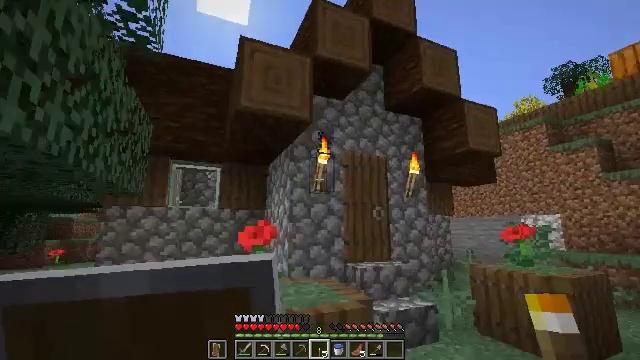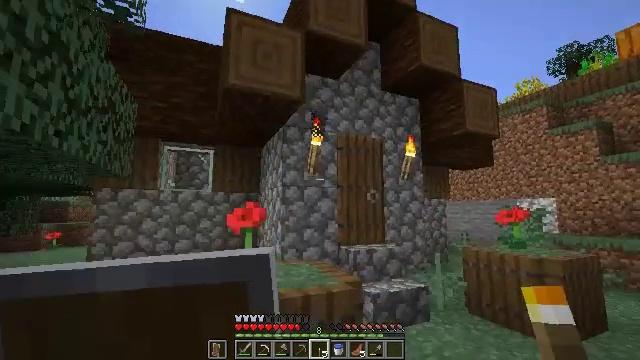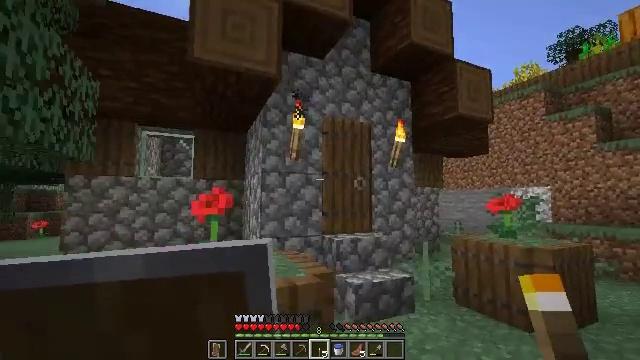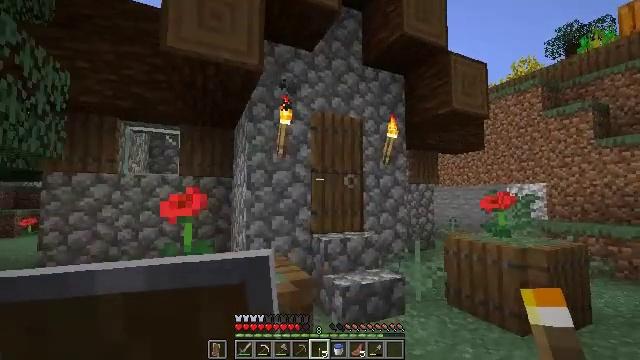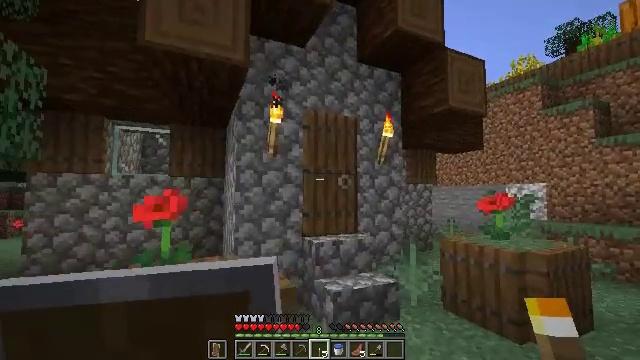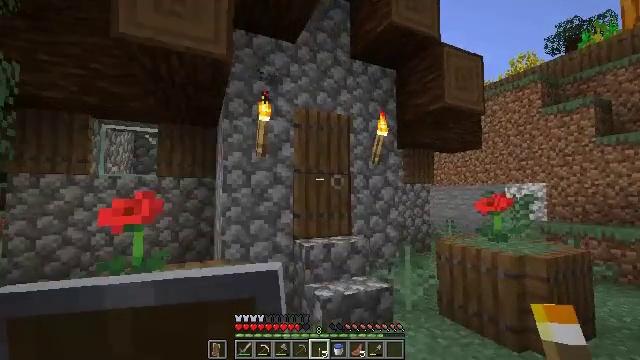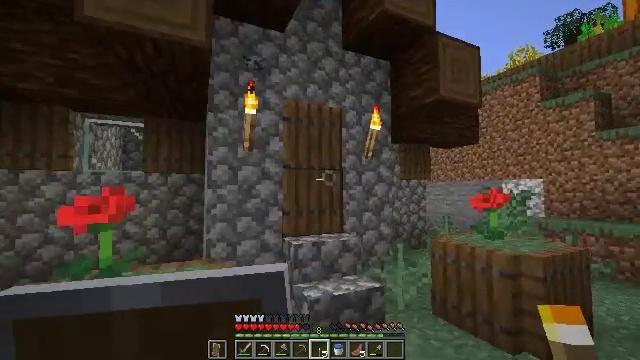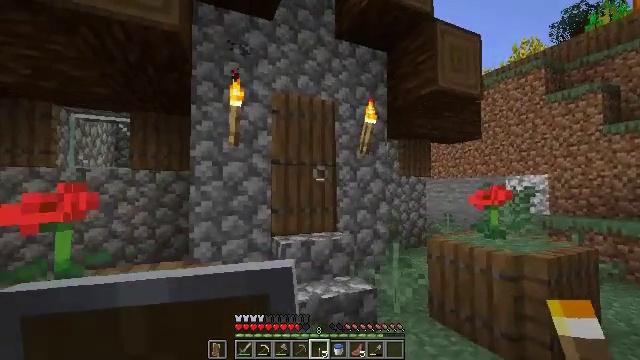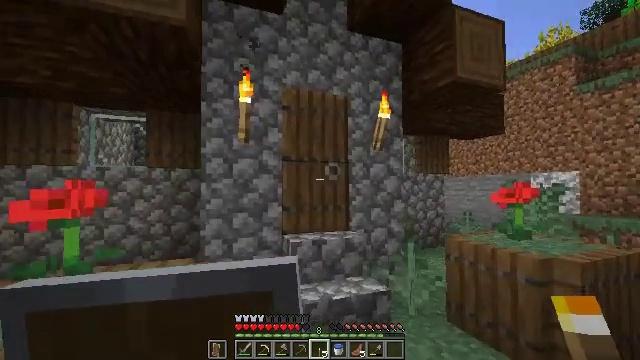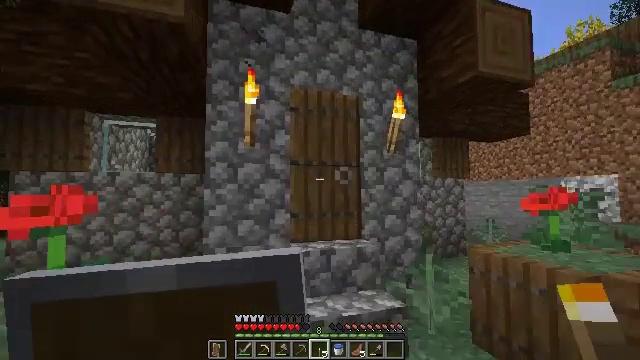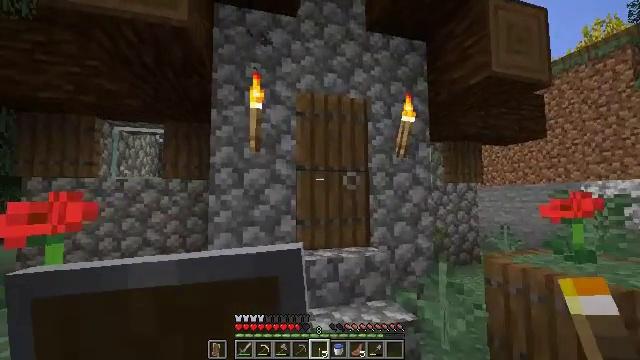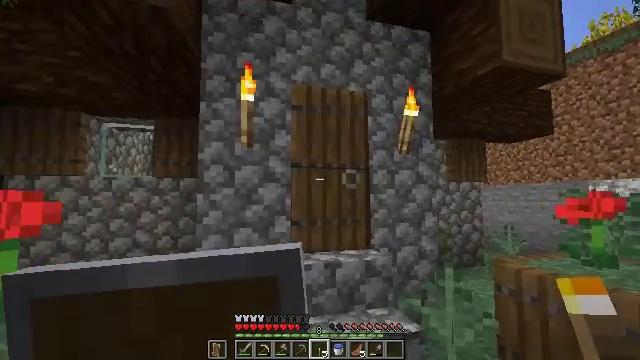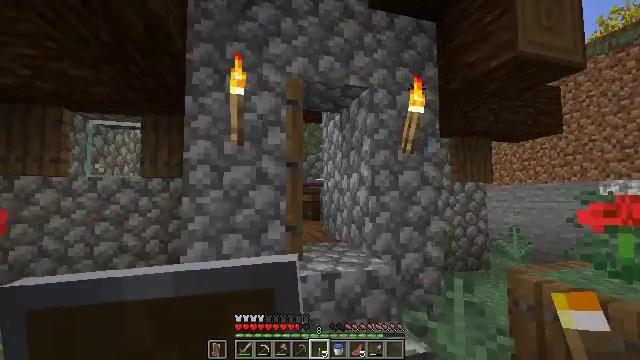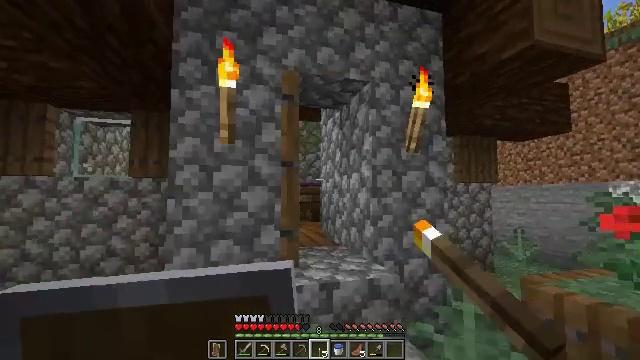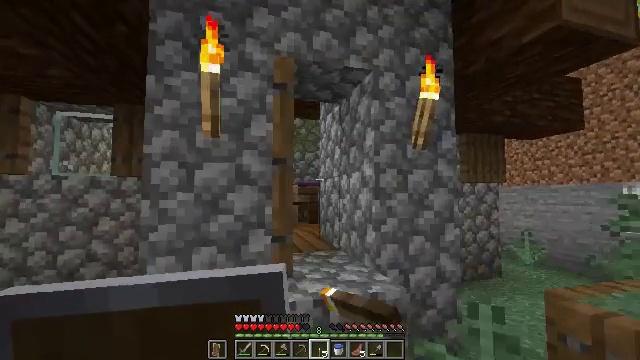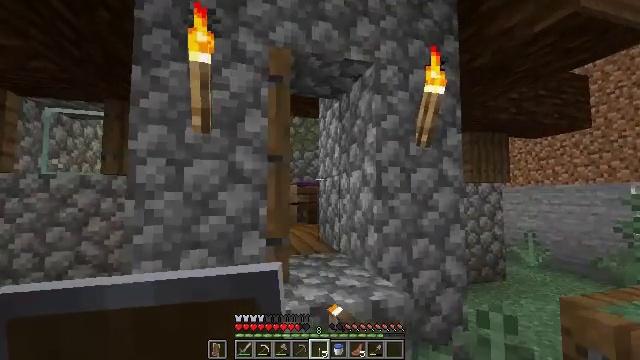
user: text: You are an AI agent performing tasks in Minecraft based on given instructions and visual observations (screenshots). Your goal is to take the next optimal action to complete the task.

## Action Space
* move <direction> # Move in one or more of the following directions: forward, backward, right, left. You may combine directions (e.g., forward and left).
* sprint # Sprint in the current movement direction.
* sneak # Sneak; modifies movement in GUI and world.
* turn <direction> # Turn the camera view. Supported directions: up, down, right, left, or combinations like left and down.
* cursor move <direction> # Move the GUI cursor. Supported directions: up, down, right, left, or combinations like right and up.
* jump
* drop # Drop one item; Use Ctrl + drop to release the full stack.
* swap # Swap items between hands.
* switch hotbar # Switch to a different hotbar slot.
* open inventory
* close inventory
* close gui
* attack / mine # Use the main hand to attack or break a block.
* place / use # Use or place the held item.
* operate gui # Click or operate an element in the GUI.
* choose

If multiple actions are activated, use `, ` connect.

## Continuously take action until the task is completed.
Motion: motion action
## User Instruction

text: Reclaim the chest into your inventory.
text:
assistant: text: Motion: move forward and move right, turn down
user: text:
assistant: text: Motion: move forward and move right, turn down
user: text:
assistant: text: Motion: move forward and move right
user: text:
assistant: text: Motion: move forward and move right
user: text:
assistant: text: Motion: move forward and move right
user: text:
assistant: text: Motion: move forward and move right
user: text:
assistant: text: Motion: move forward and move right
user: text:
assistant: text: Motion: move forward, turn left
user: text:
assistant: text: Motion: move forward, turn left and up
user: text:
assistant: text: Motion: move forward, turn left and up
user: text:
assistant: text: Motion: move forward
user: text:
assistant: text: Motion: move forward, use / place
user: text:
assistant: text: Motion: move forward, use / place
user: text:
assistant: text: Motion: move forward
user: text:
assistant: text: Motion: move forward
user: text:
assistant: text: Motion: move forward
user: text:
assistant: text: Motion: move forward, turn down
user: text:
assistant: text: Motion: move forward, turn down
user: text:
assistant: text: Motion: move forward, turn left and down
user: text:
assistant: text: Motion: move forward and move right, turn left and down
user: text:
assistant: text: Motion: move forward and move right, turn left and down
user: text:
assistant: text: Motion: move forward, turn left and down
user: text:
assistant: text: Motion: move forward, turn left and down
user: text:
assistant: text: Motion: move forward, turn left and down
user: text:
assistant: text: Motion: move forward
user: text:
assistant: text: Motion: move forward
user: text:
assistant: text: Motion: move forward
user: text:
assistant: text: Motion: move forward
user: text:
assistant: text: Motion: move forward
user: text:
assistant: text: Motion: move forward